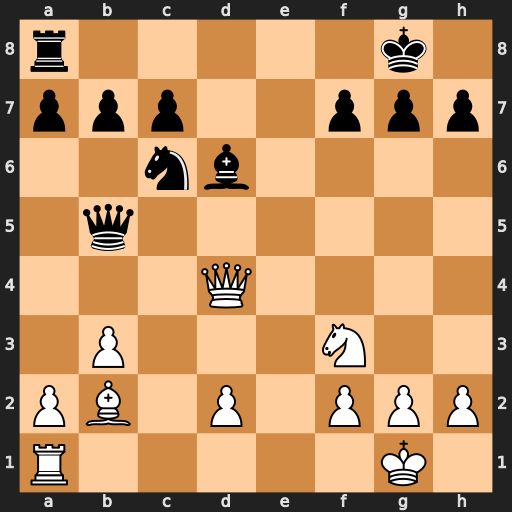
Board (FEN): r5k1/ppp2ppp/2nb4/1q6/3Q4/1P3N2/PB1P1PPP/R5K1
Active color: w
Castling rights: -
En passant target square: -
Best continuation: Qxg7#